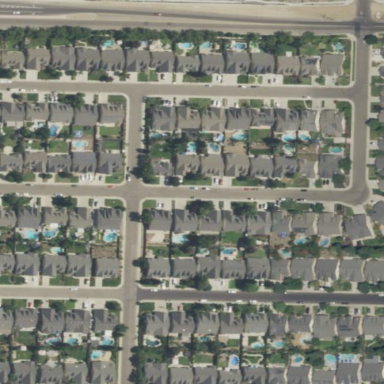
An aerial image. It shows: Neighbourhood with single-family residential houses.